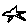
Label: star